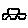
Label: car